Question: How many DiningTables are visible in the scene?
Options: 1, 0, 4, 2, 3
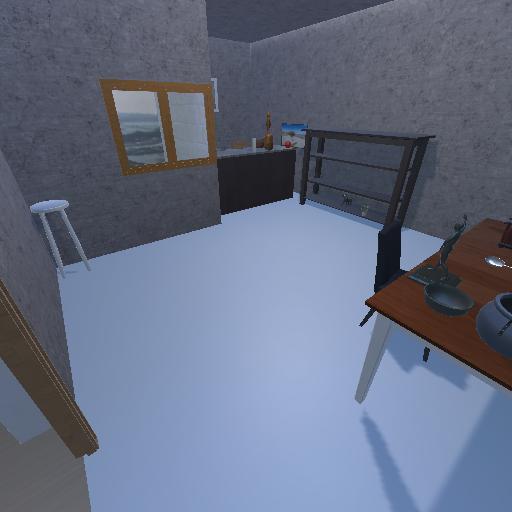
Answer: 1